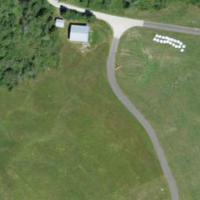
EUNIS habitat code: 24
Species observed at this site:
Silene dioica
Rumex alpinus